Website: apple
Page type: address-validator
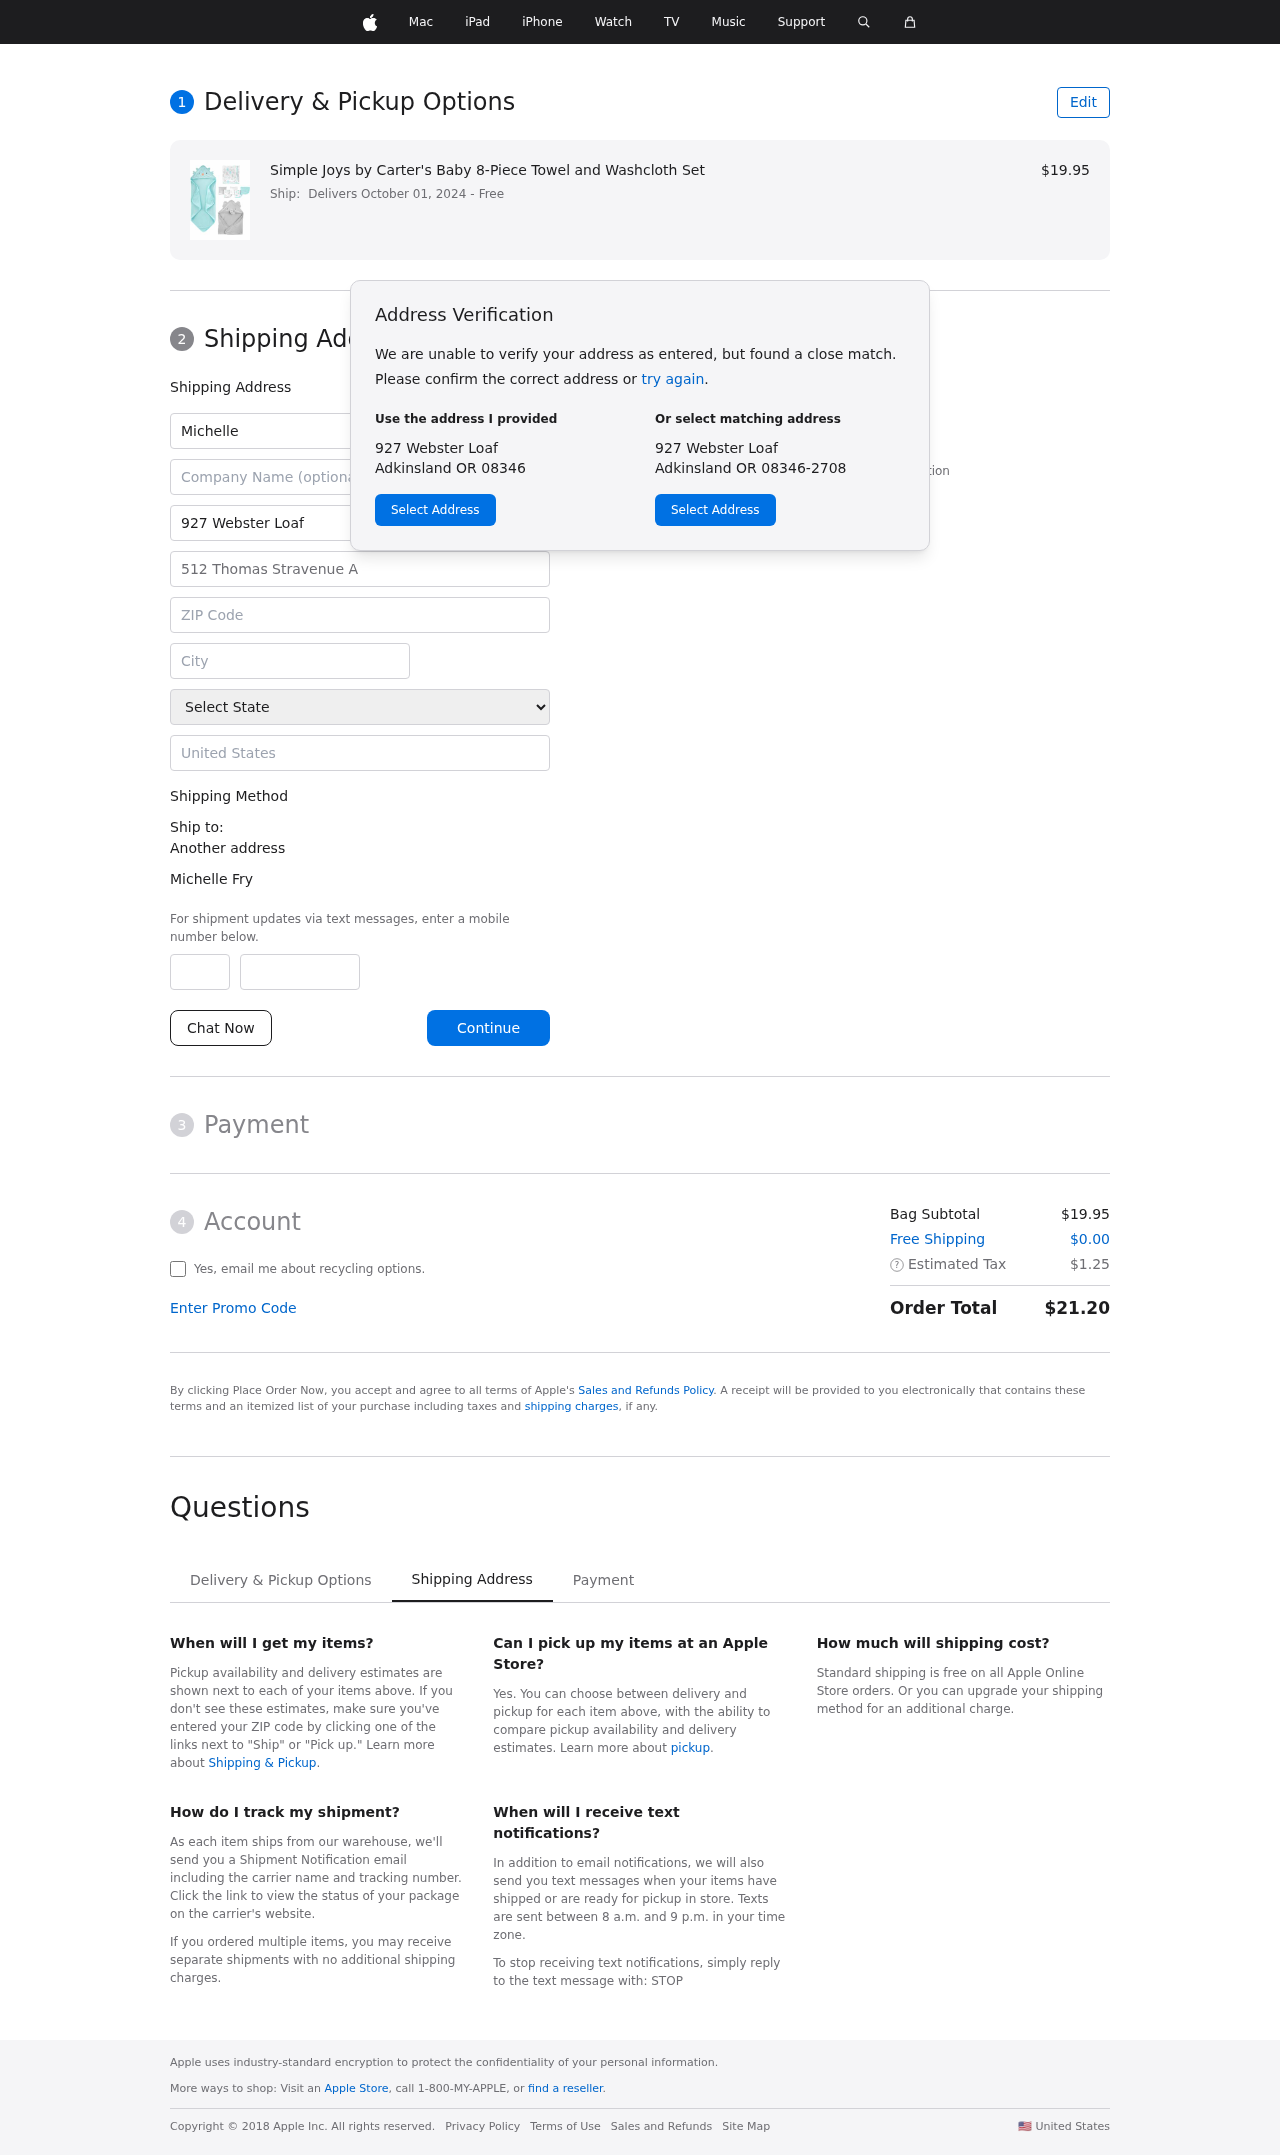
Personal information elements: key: PII_CITY
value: Adkinsland
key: PII_COUNTRY
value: United States
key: PII_FIRSTNAME
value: Michelle
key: PII_FULLNAME
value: Michelle Fry
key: PII_LASTNAME
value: Fry
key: PII_PHONE_AREA
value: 650
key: PII_PHONE_SUFFIX
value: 0662
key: PII_POSTCODE
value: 08346
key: PII_STATE
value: Oregon
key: PII_STREET
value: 927 Webster Loaf
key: PII_STREET2
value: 512 Thomas Stravenue Apt. 331
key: PII_CITY_STATE_ZIP
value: Adkinsland OR 08346
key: PII_STATE_ABBR
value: OR
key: PII_POSTCODE_FULL
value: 08346
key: PII_POSTCODE_NUMERIC
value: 8346
Product elements: key: PRODUCT1_NAME
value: Simple Joys by Carter's Baby 8-Piece Towel and Washcloth Set
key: PRODUCT1_PRICE
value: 19.95
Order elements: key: ORDER_DELIVERY_DATE
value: Delivers October 01, 2024
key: ORDER_SUBTOTAL
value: $19.95
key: ORDER_SHIPPING_COST
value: $0.00
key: ORDER_TAX
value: $1.25
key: ORDER_TOTAL
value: $21.20